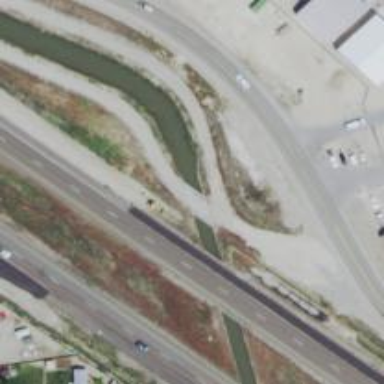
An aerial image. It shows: Culvert tunnel crossing over canal.